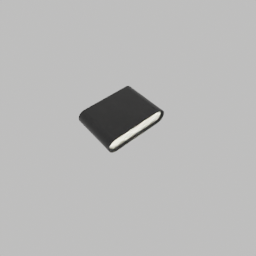
Label: lighting